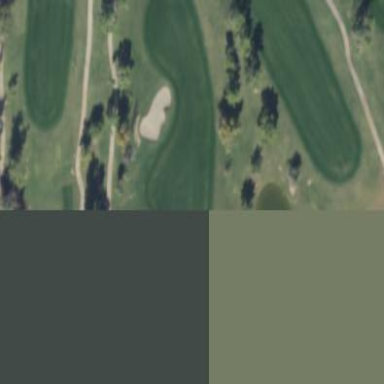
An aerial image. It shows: Scenic golf fairway.